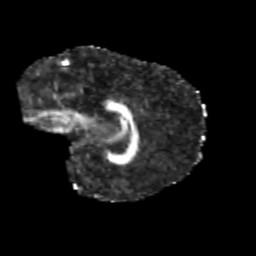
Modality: FA
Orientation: sagittal
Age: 9
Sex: male
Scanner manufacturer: siemens
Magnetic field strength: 3 T
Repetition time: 3.8 s
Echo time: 0.07 s